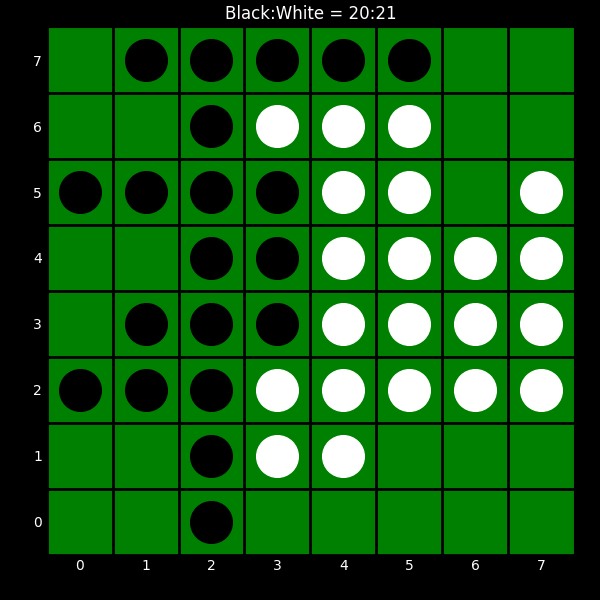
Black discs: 20
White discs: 21